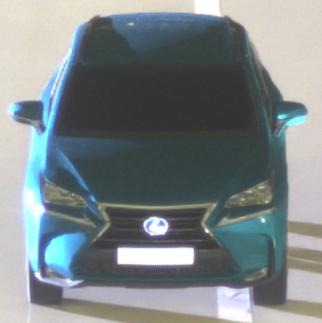
Make: Lexus
Model: NX 300h
Detailed model: NX (AZ1)
Model produced from: 2017/11
Model produced until: 2018/08
Doors: 5
Color: blue
Road condition: wet road
Daytime: night
Contrast: high contrast